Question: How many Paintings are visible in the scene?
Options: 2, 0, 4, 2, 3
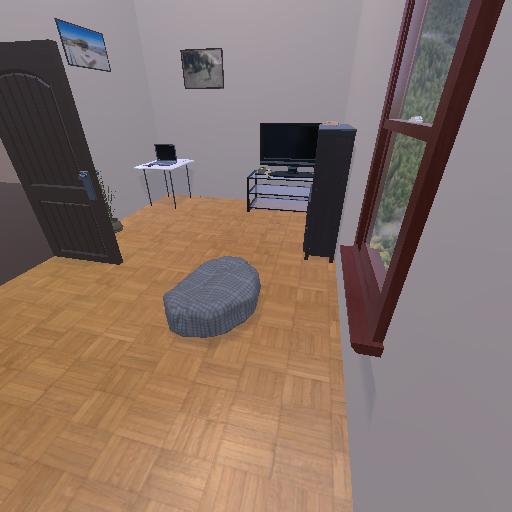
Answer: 2